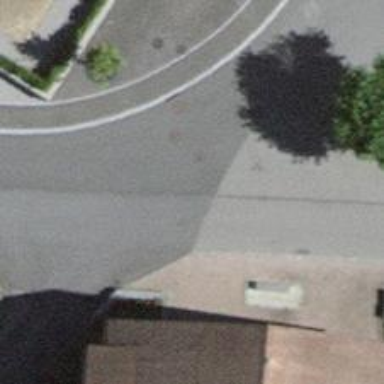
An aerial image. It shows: Paved residential road.